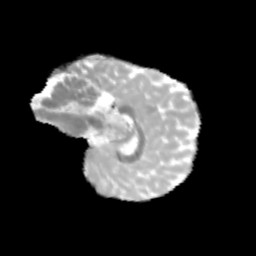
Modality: MD
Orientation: sagittal
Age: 11
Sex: male
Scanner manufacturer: siemens
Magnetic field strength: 3 T
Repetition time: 3.8 s
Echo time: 0.07 s